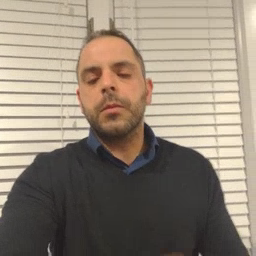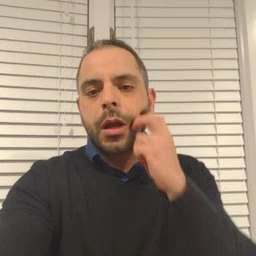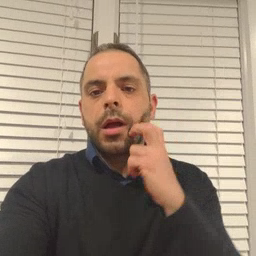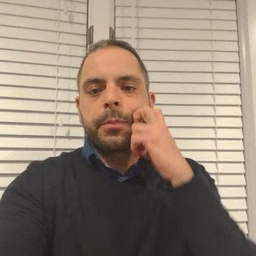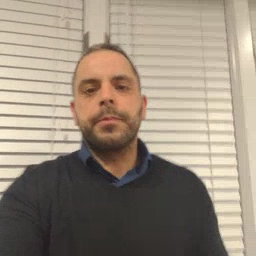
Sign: gum